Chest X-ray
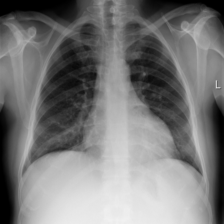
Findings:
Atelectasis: negative
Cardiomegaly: negative
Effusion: positive
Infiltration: negative
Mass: negative
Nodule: negative
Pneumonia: negative
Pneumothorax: negative
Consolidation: negative
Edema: negative
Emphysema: negative
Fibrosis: negative
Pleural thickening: negative
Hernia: negative